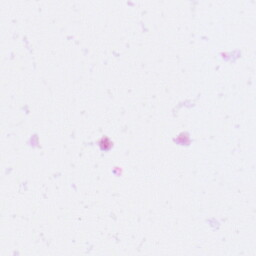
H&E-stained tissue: Pancreatic